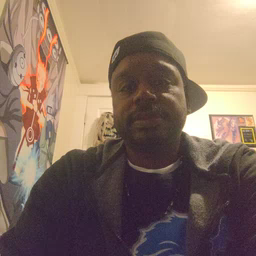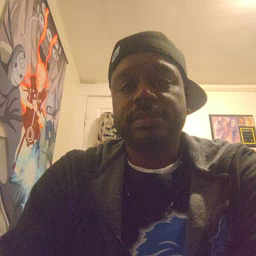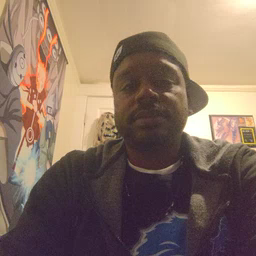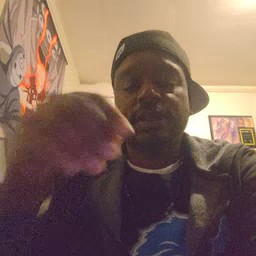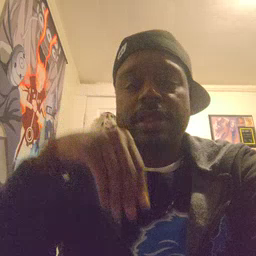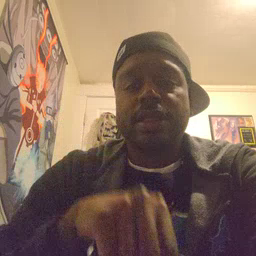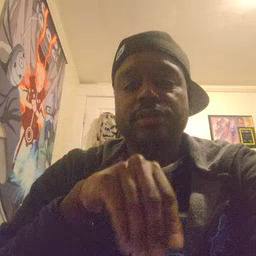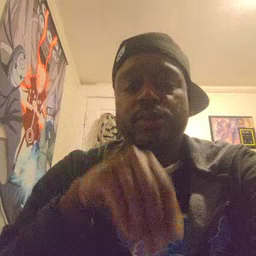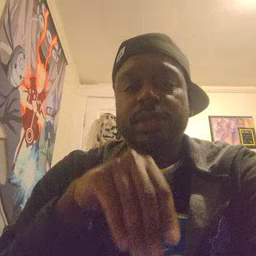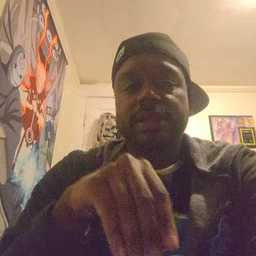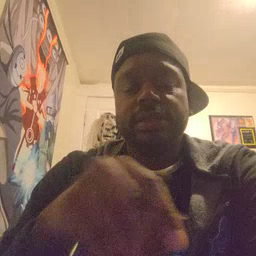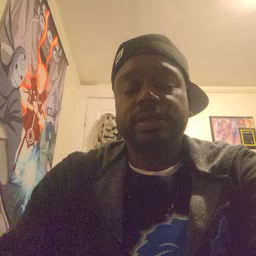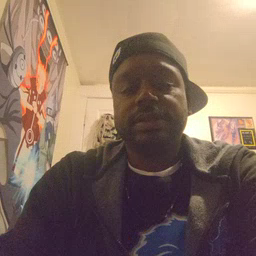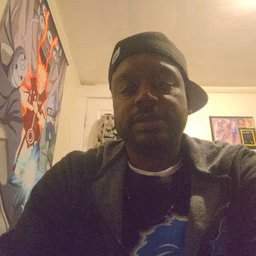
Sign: into